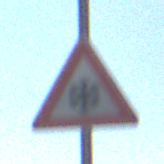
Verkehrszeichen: SchneeOderEisglaette
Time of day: Midday
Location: Outdoor (Suburban)
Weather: PartlyCloudy
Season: NotSpecified
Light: Natural